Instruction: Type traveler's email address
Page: traveler
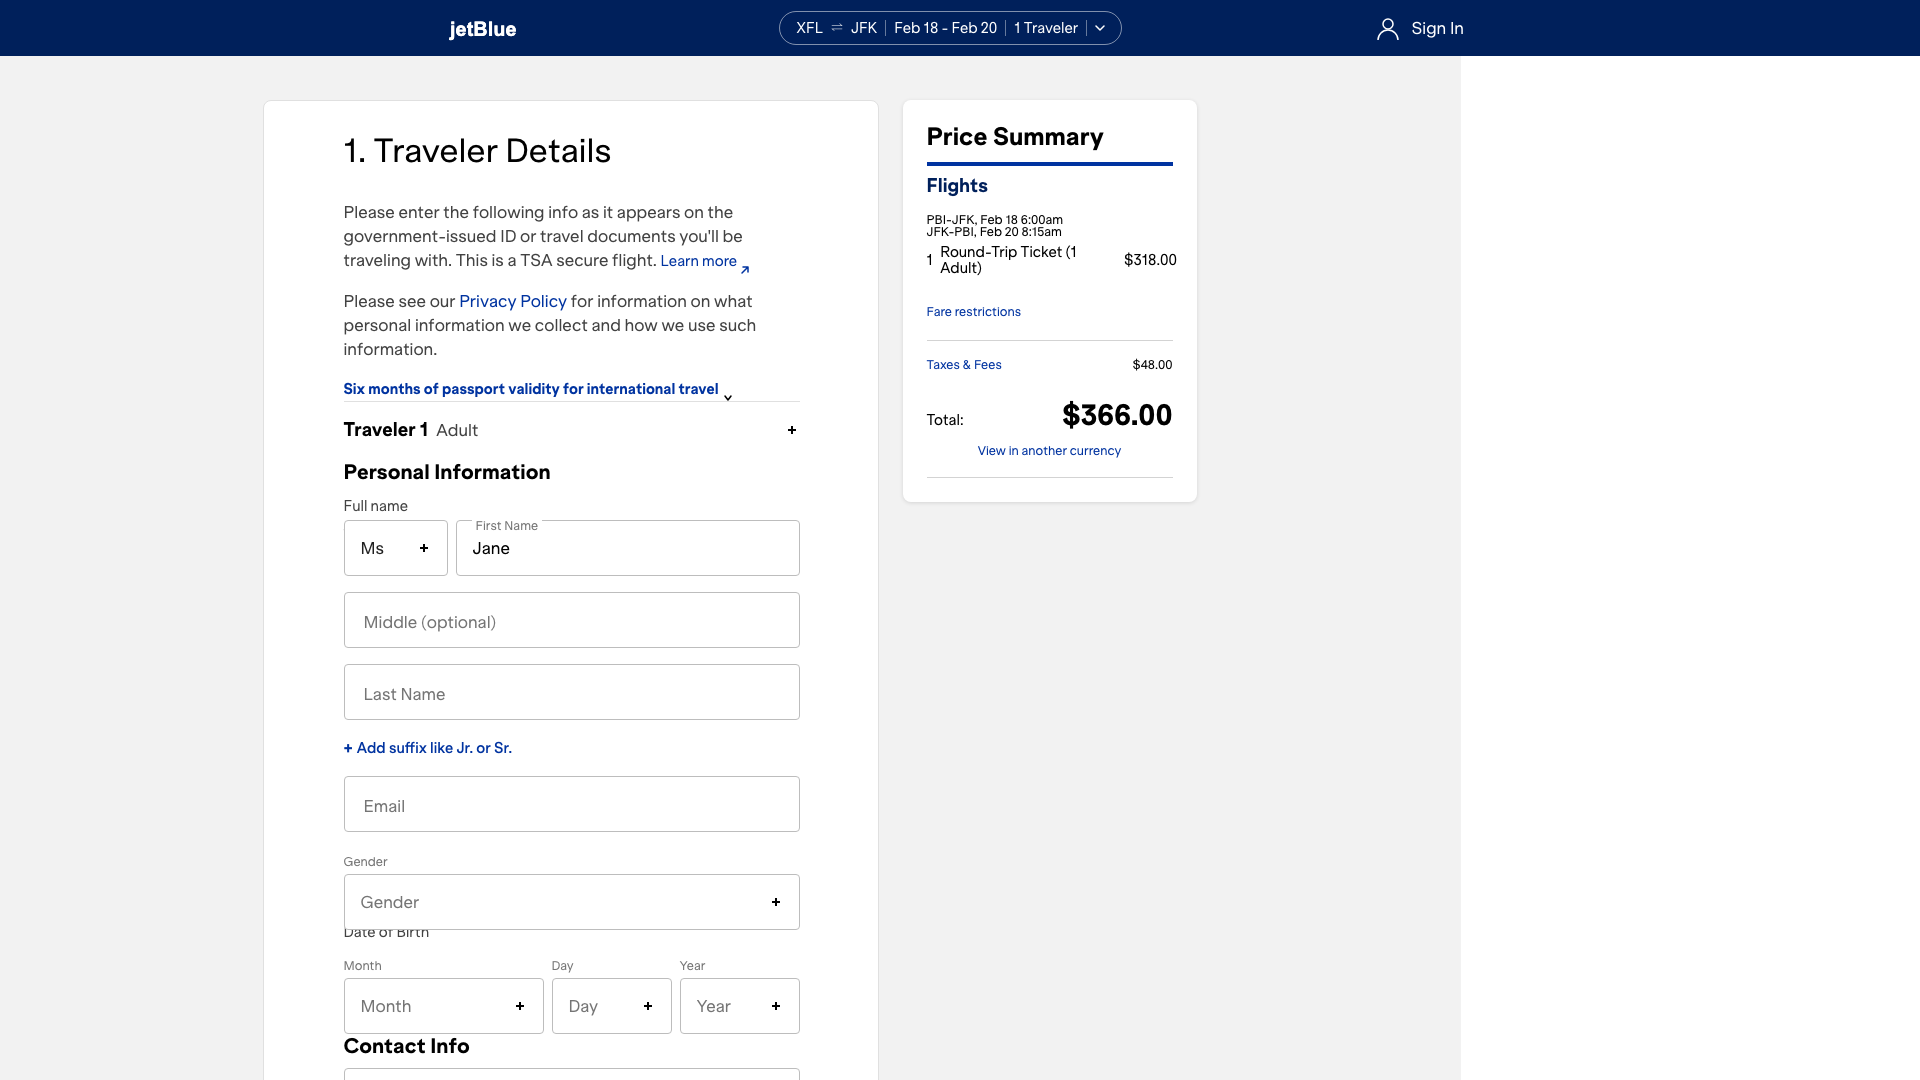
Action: type